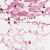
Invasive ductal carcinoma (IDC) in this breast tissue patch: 0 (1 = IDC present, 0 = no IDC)